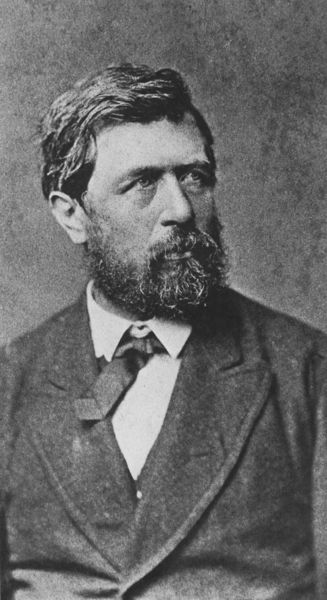
Titel: Portrait von Arnold Böcklin
Künstler: Franz Hanfstaengl
Schlagwörter: mann, frisur, haar, nase, ohr, stirn, blick, anzug, bart, hemd, jacke, augen, falten, kragen, vollbart, herr, portrait, porträt, haare, augenbrauen, scheitel, krawatte, ernst, seitenscheitel, brauen, revers, foto, fotografie, schwarzweiss, photo, schlips, halbprofil, hamd, protrait, lichtbild, anug, phr, partrait